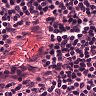
Metastatic tissue present: no